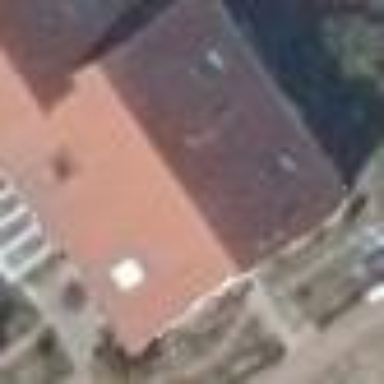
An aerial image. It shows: Residential building.